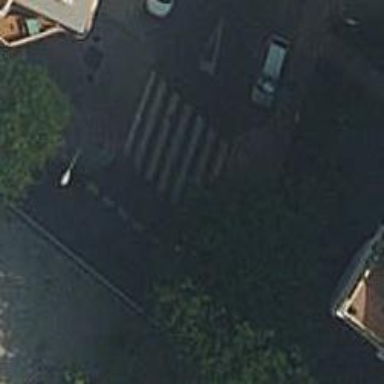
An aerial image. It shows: Marked crossing on the road.